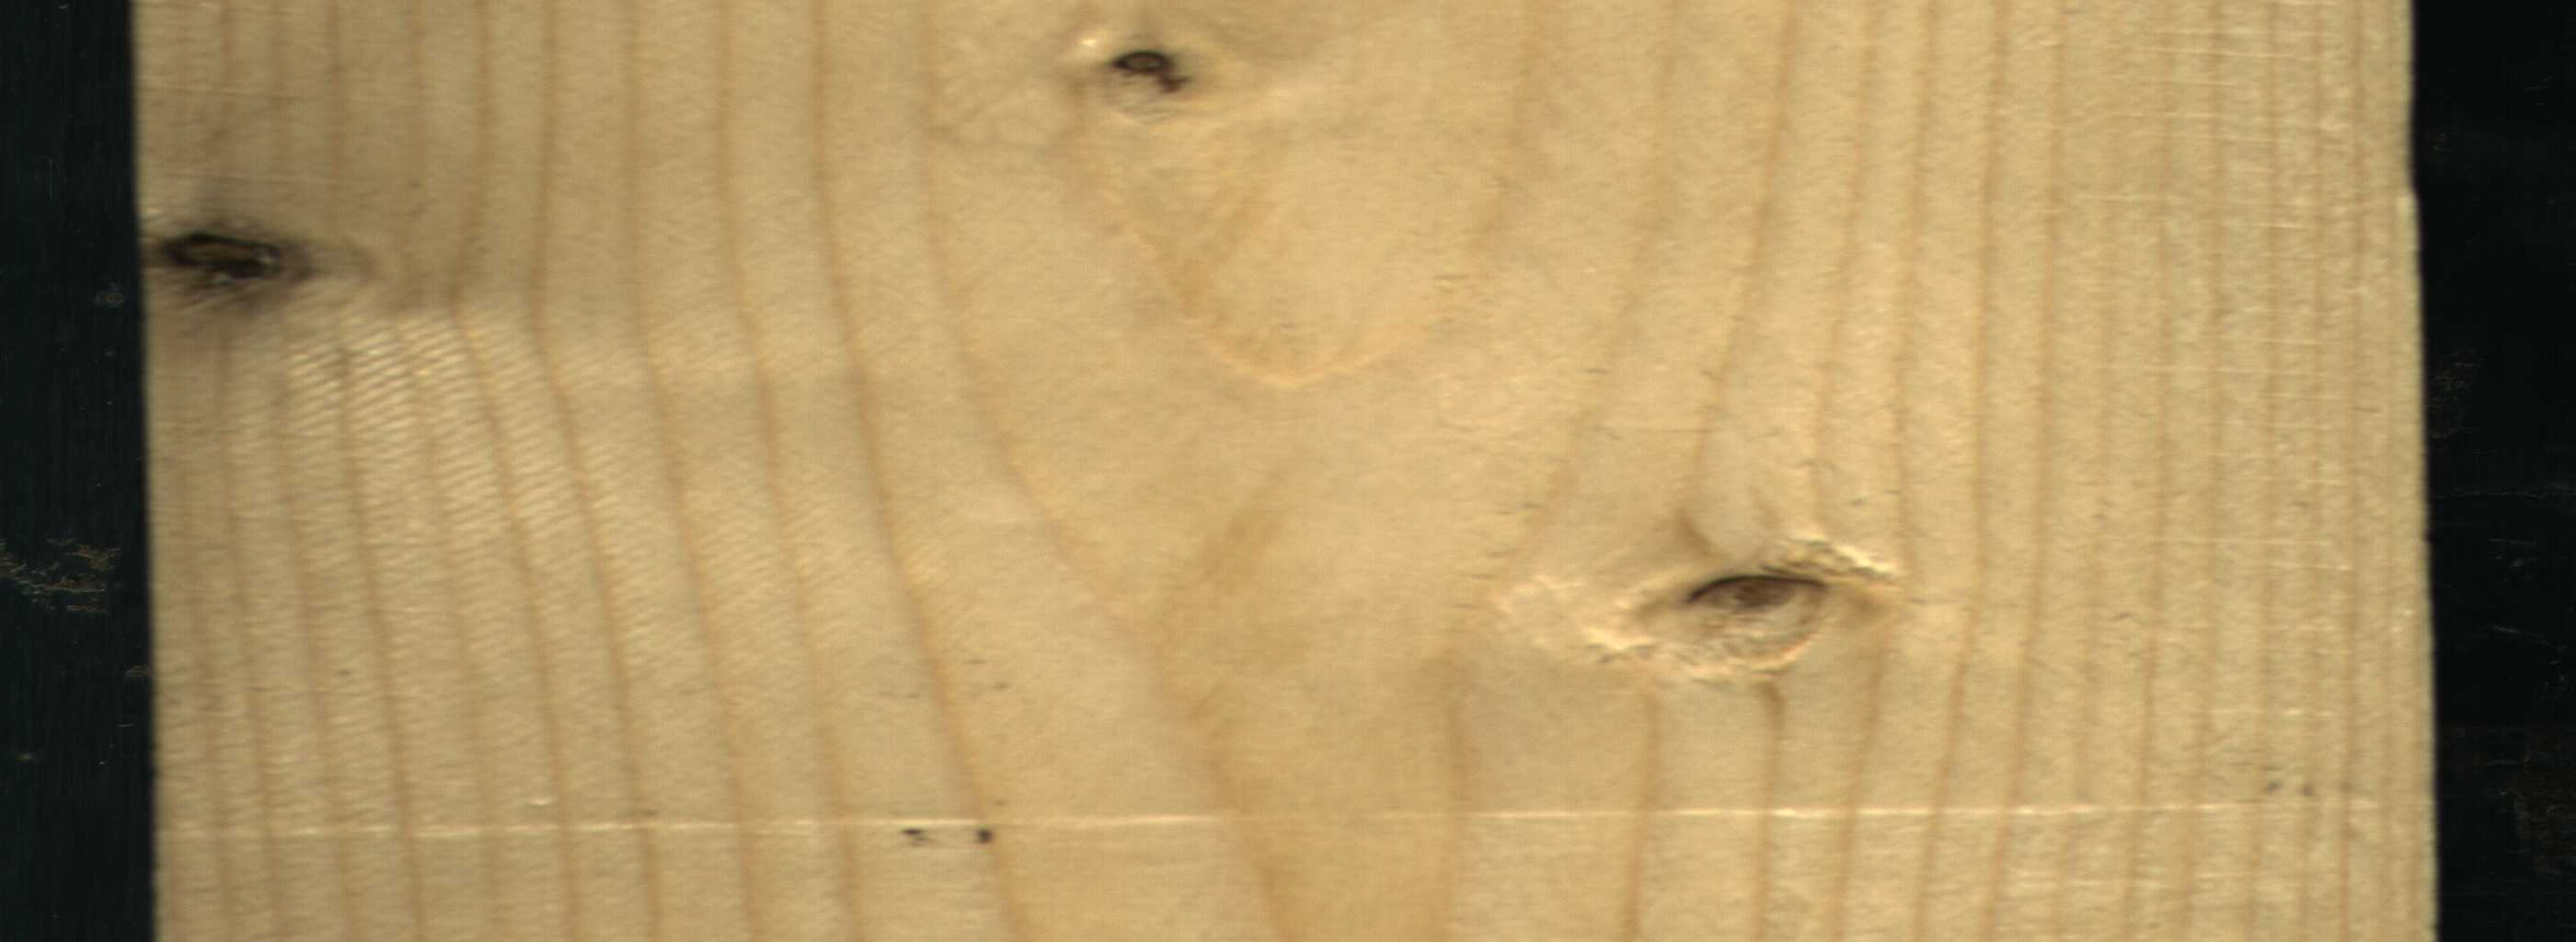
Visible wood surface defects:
Dead_Knot
Dead_Knot
Dead_Knot